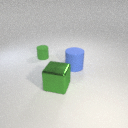
large green metal cube to the right of small green rubber cylinder